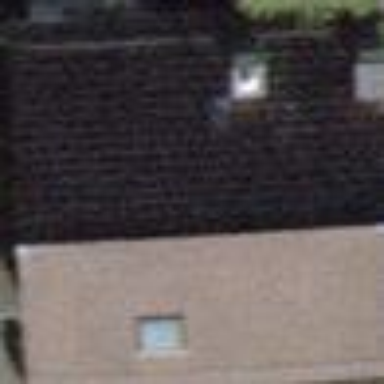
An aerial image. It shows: Building with tiled roof.